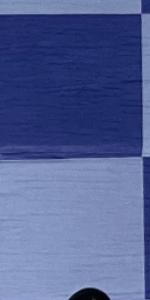
Label: Empty